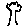
Label: tree